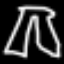
Label: pants